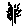
Label: tree